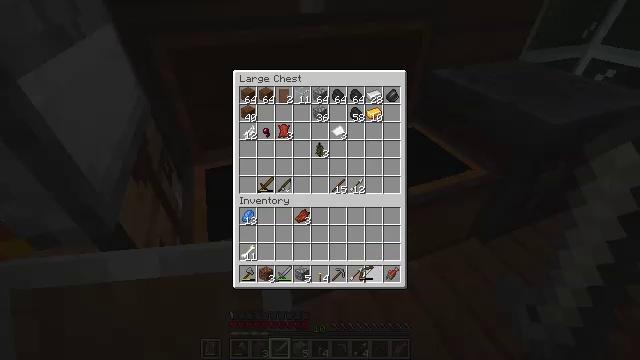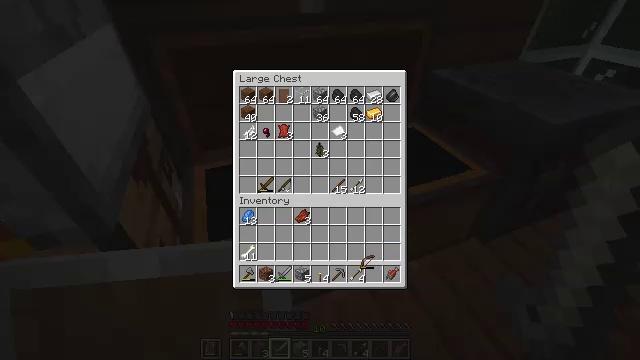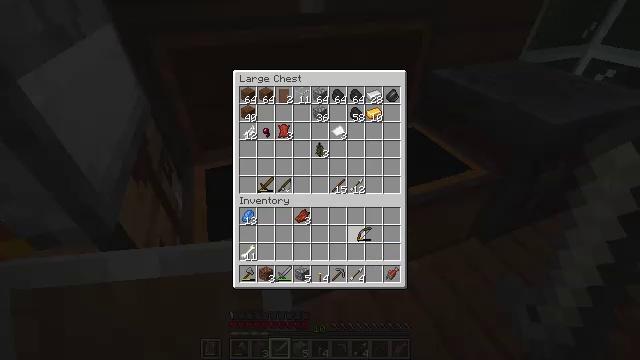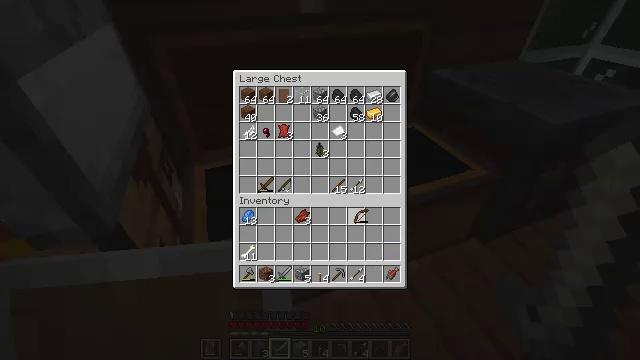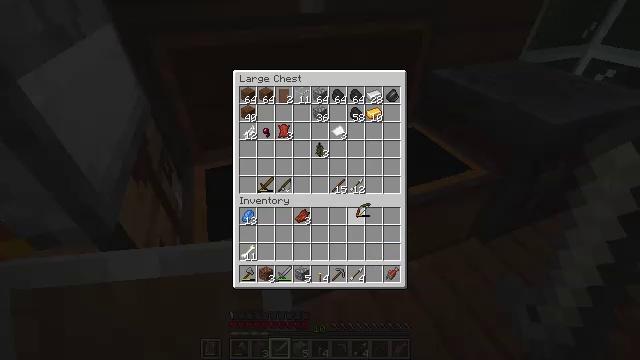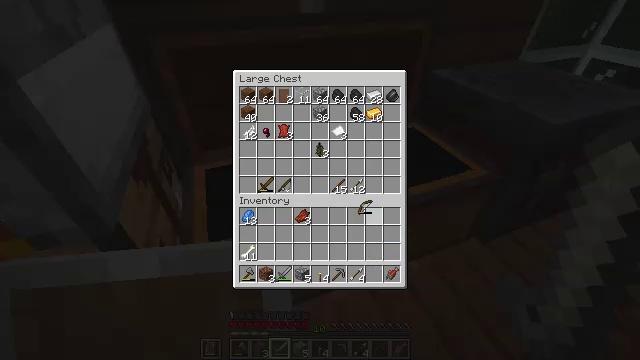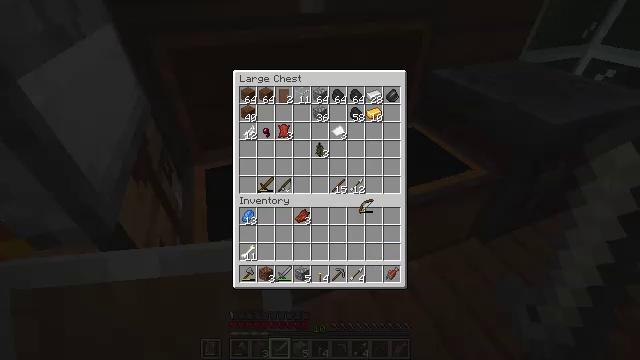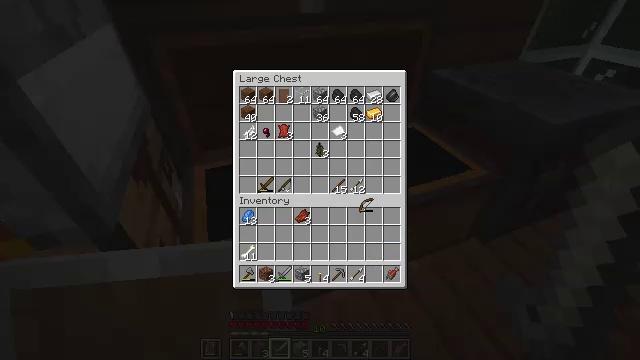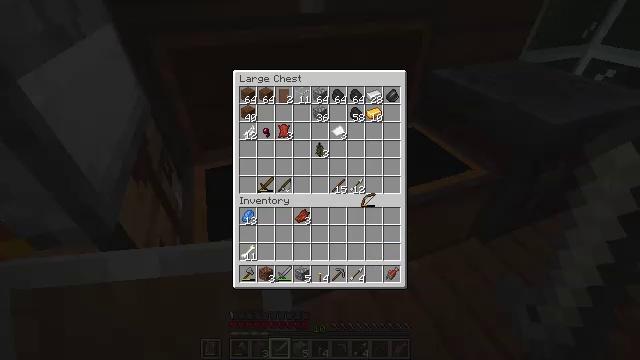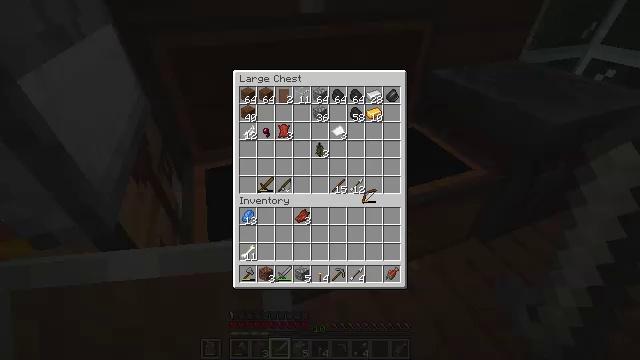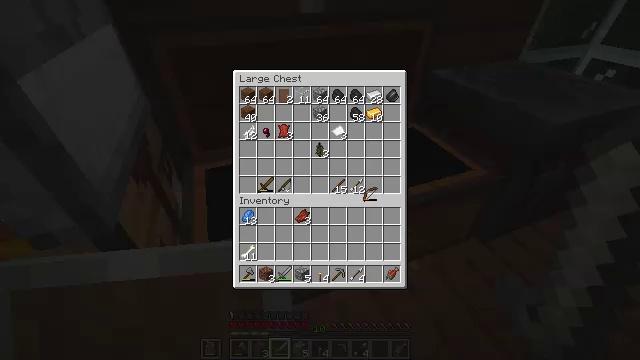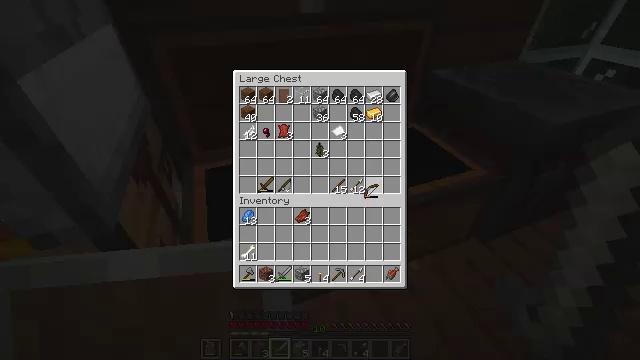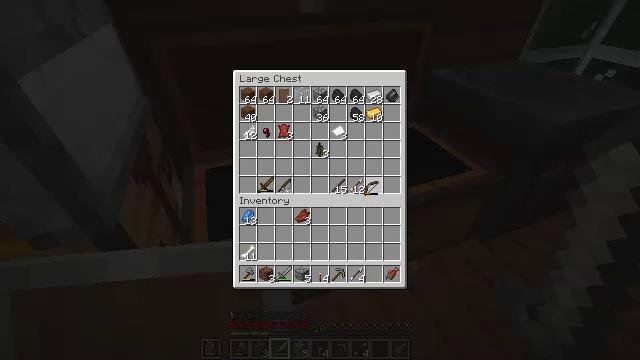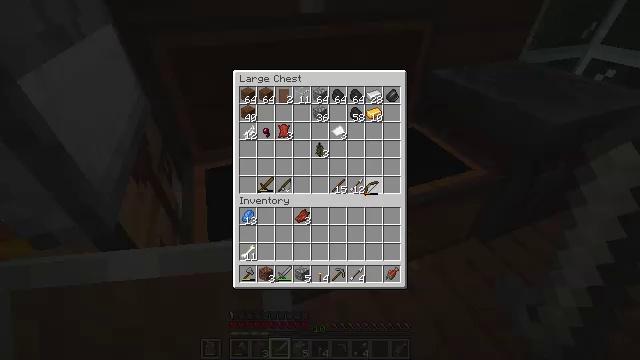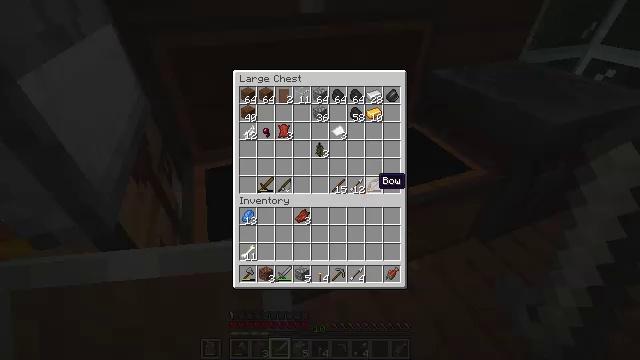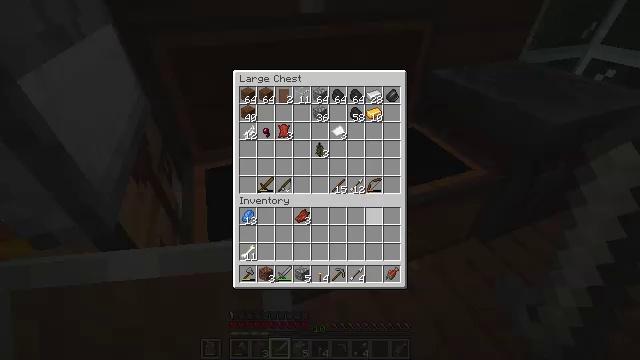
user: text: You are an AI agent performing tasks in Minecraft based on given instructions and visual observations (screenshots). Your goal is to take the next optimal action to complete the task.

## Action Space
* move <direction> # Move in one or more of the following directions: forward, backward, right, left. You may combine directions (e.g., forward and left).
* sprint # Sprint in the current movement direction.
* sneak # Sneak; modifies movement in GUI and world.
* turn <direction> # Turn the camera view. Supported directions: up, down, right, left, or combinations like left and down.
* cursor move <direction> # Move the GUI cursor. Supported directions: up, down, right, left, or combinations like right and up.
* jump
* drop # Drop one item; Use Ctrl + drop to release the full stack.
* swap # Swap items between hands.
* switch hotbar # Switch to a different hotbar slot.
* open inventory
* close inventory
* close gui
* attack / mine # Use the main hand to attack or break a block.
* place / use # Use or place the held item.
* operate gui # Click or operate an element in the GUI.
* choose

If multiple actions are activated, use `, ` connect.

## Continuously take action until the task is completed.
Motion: motion action
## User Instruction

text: Destroy the wheat to collect it.
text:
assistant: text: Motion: no_op
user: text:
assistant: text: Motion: cursor move up
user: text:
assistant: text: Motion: cursor move up
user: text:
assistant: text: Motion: cursor move up
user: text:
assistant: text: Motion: no_op
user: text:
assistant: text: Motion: no_op
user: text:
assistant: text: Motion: no_op
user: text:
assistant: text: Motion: no_op
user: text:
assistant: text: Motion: no_op
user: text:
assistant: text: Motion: no_op
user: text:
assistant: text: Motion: no_op
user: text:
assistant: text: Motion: no_op
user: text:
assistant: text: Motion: no_op
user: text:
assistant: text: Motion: no_op
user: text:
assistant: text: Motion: operate gui
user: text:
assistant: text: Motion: operate gui
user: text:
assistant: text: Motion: no_op
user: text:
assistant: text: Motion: cursor move down
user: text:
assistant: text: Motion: cursor move down
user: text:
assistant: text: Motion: cursor move left and down
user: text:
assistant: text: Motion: no_op
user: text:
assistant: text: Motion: no_op
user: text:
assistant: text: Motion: no_op
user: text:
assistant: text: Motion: no_op
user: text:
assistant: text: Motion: no_op
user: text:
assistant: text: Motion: no_op
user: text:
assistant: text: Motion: no_op
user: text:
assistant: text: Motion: operate gui
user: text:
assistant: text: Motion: operate gui
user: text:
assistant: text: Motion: cursor move up